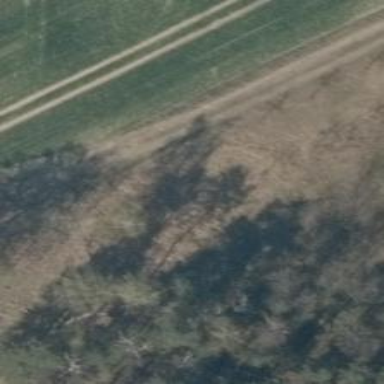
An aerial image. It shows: Track with compacted grade2 surface.